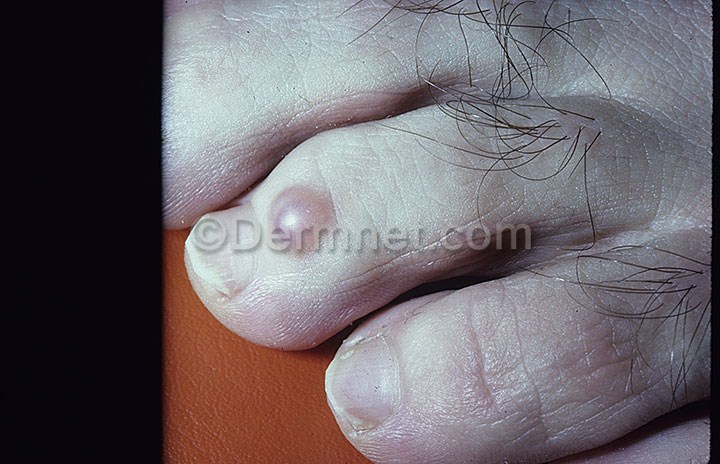
Disease: Nail Fungus and other Nail Disease